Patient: sex M, age 61
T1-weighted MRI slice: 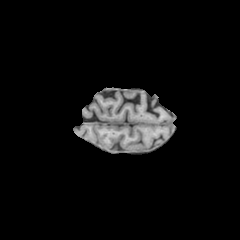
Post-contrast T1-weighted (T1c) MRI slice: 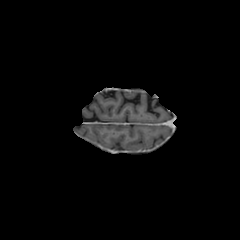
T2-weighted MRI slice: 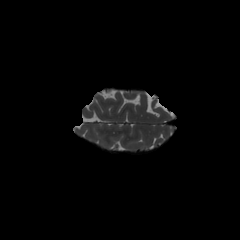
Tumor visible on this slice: no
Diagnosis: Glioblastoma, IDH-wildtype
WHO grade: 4